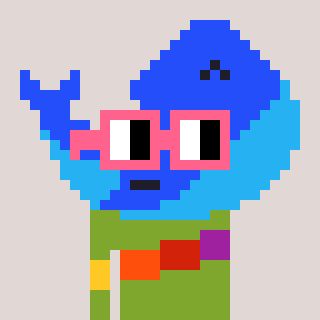
a pixel art character with square pink glasses, a whale-shaped head and a slimegreen-colored body on a warm background